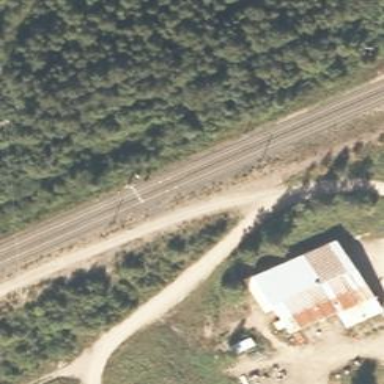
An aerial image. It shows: Railway with continuous electrified contact lines.